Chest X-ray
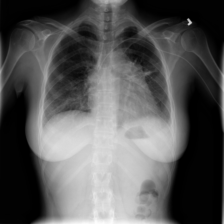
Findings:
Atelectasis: negative
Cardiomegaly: negative
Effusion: negative
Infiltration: negative
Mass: negative
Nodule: negative
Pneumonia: negative
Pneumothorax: negative
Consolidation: negative
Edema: negative
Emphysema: negative
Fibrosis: negative
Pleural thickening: negative
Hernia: negative